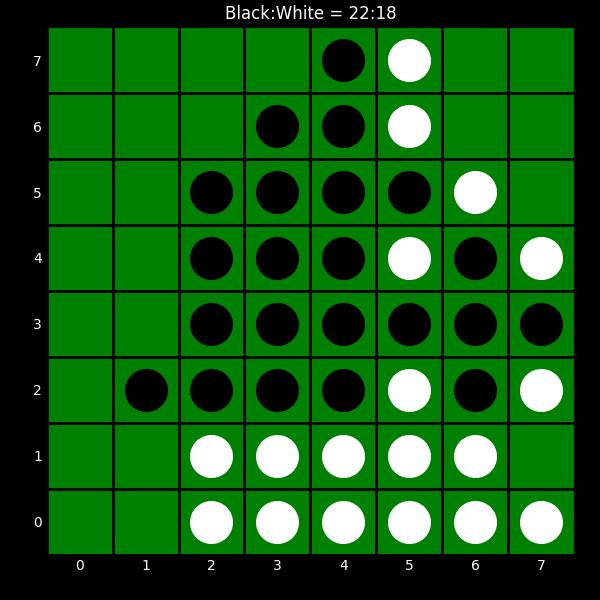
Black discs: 22
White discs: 18